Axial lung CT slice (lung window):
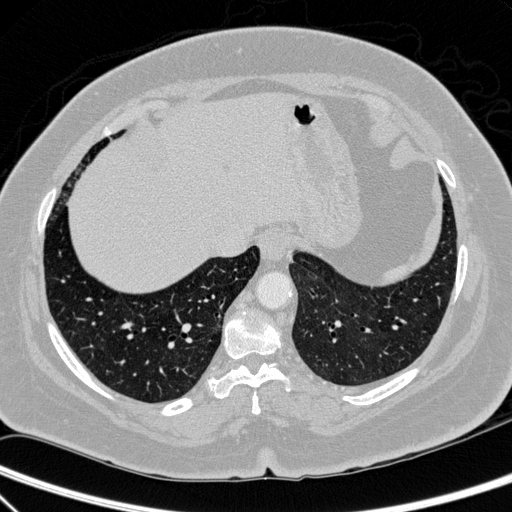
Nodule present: no